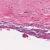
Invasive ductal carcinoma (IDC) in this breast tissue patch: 0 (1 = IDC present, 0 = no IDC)